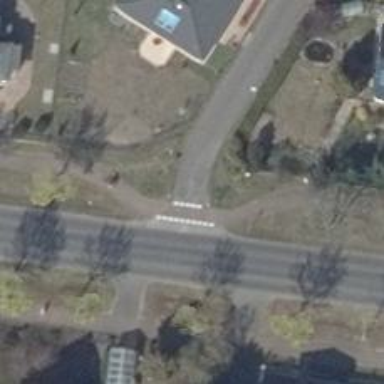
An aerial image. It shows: Road with "give way" sign.